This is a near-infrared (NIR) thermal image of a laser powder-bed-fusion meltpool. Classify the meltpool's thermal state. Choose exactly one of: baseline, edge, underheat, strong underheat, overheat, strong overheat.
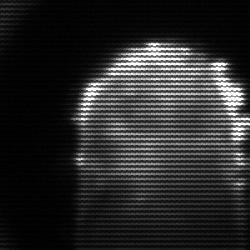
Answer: baseline